Field crop: tomato
Growth stage: 1
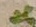
Species: portulaca